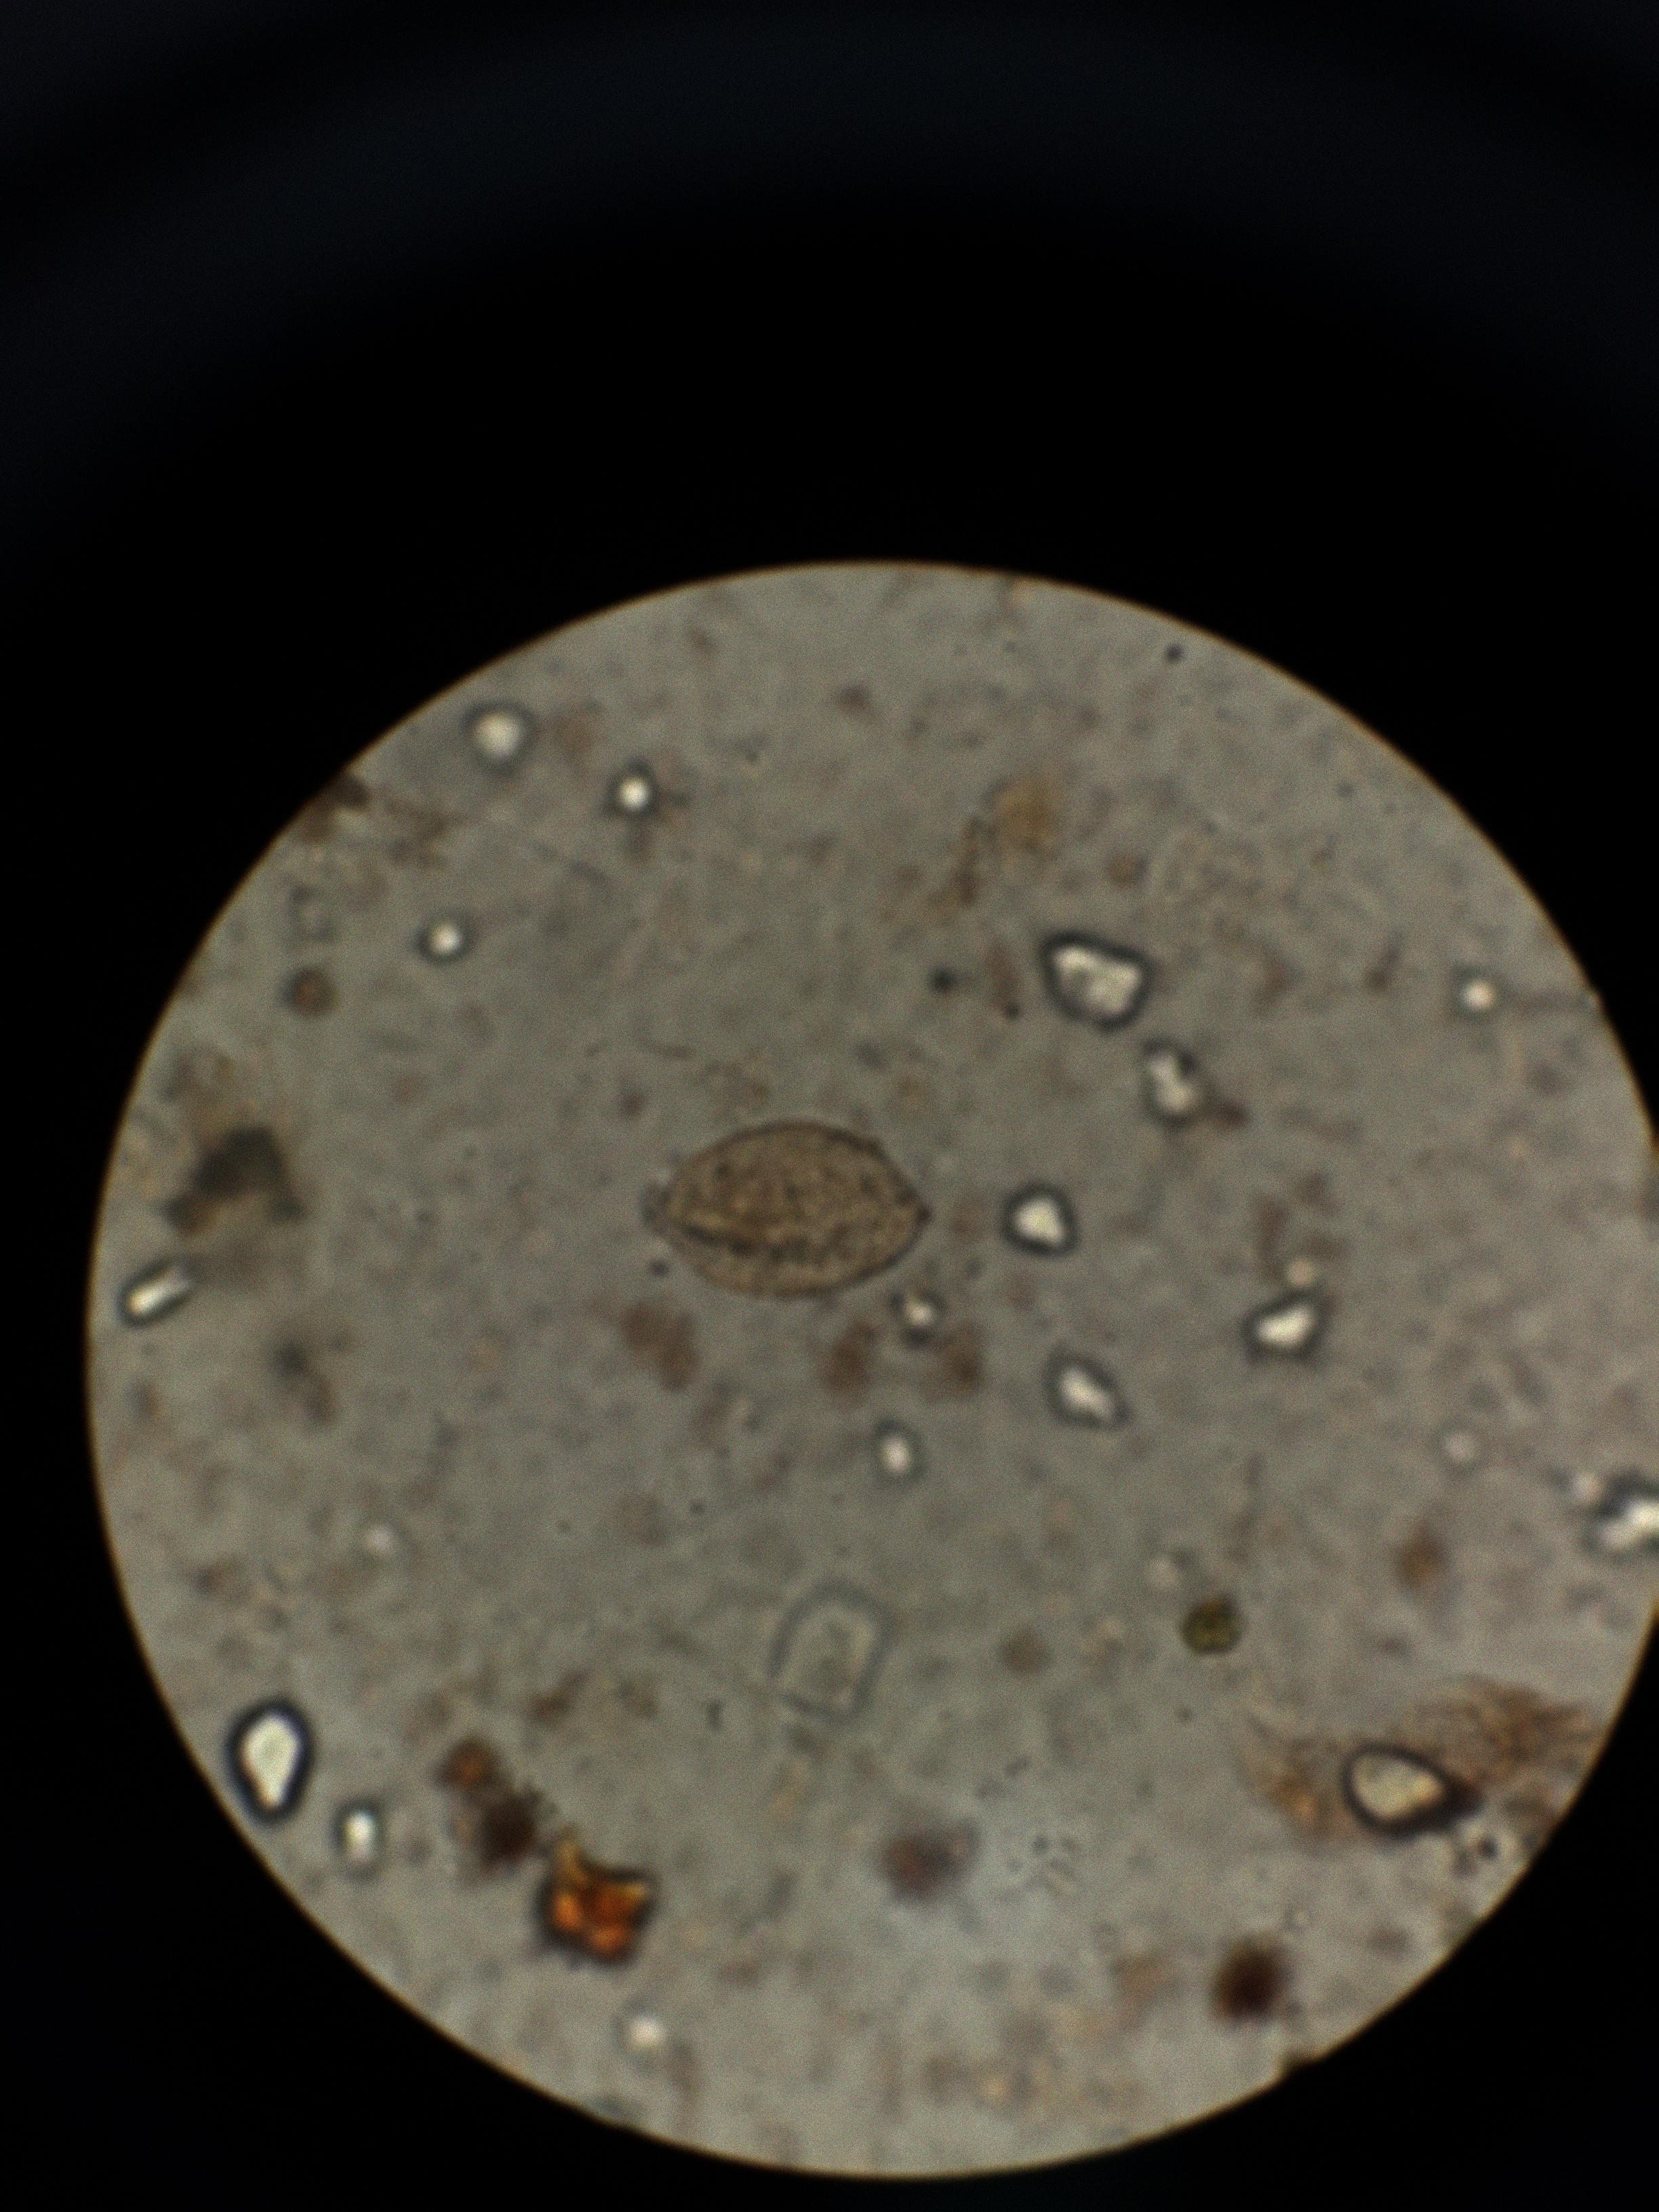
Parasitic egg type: Fasciolopsis buski